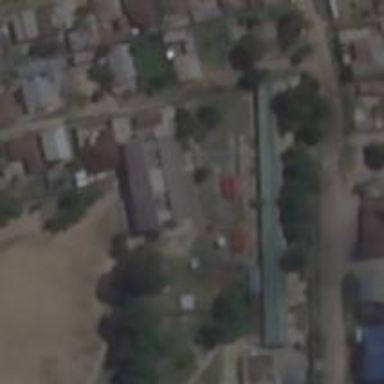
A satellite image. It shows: School.